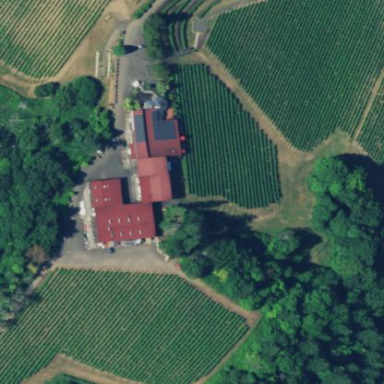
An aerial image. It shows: Vineyard.